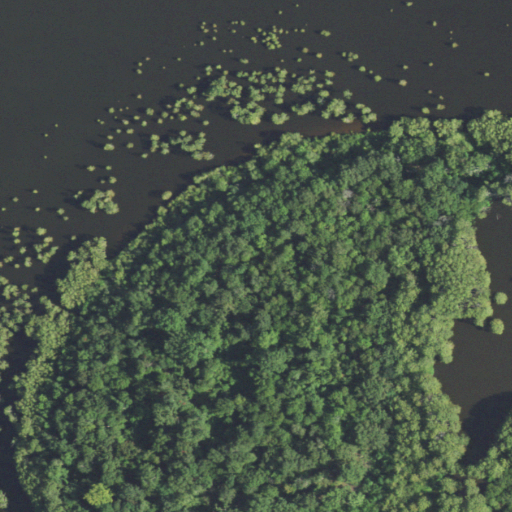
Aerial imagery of mountain in Louisiana named Yarmuck Hill containing woody wetlands, open water, evergreen forest, grassland, herbaceous wetlands, and deciduous forest